高一 · 立体几何学
如图 Rt $\triangle O^{\prime} A^{\prime} B^{\prime}$ 是一个平面图形的直观图, 若 $O^{\prime} B^{\prime}=\sqrt{2}$, 则这个平面图形的面积是 ( )

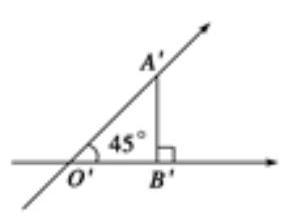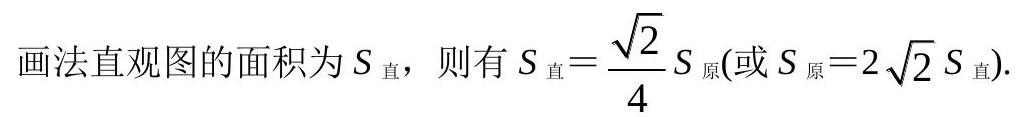
1
B. $\sqrt{2}$
C. $2 \sqrt{2}$
D. $4 \sqrt{2}$
答案: C
解析: 由直观图可知, 原平面图形是 Rt $\triangle O A B$, 其中 $O A \perp O B$, 则 $O B=O^{\prime} B^{\prime}=\sqrt{2}, O A=2 O^{\prime} A^{\prime}=4, \therefore S_{\triangle O A B}$ $=\frac{1}{2} O B \cdot O A=2 \sqrt{2}$, 故选 C.
点睛: 1.用斜二测法得直观图: “保平行, 横不变, 纵减半”是画图的标准;

2.平面多边形的斜二测画法的直观图与原图的面积关系: 一个平面多边形的面积为 $S$ 原, 它的斜二测